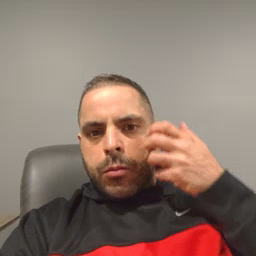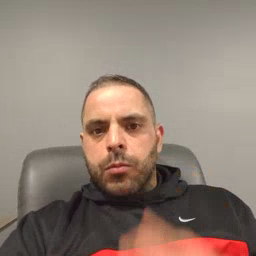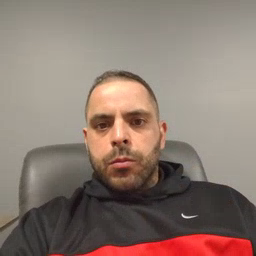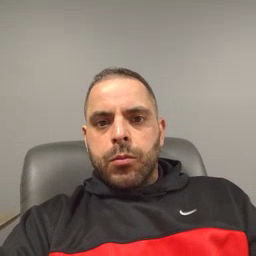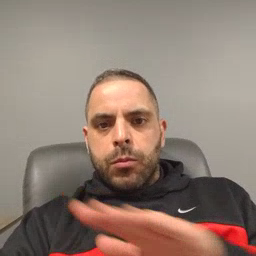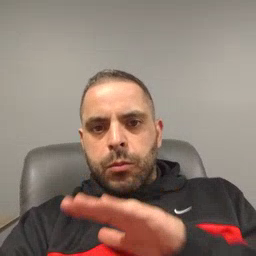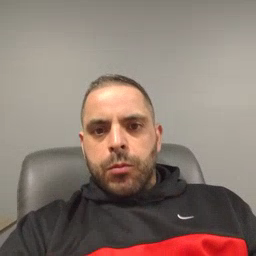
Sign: clean